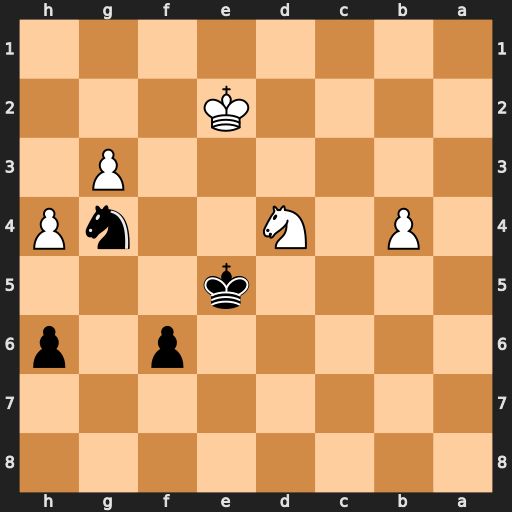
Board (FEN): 8/8/5p1p/4k3/1P1N2nP/6P1/4K3/8
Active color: b
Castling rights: -
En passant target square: -
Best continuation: Kxd4 Kf3 h5 Kf4 Nh6